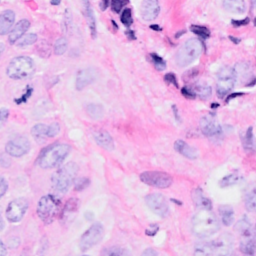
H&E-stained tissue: Breast